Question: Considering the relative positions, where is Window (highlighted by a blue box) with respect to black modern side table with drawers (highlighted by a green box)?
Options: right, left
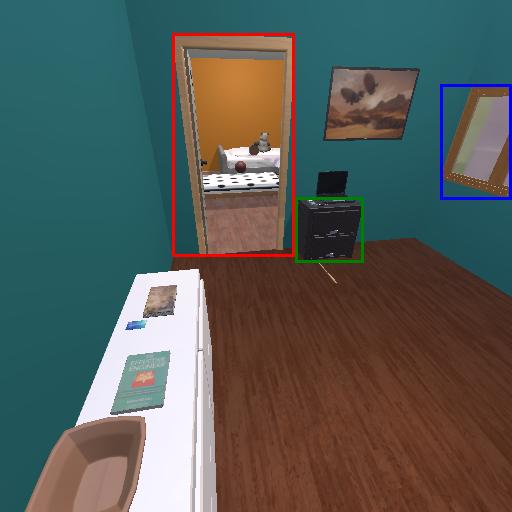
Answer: right